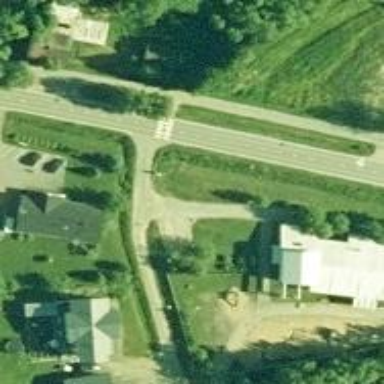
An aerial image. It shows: Asphalt cycleway.